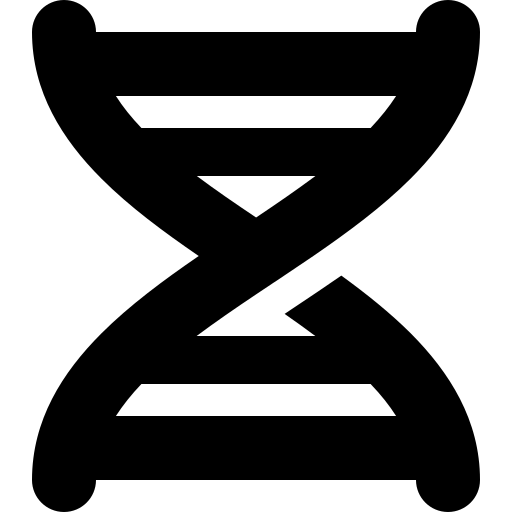
Tags: icon, FontAwesome, fa-icon, solid, dna